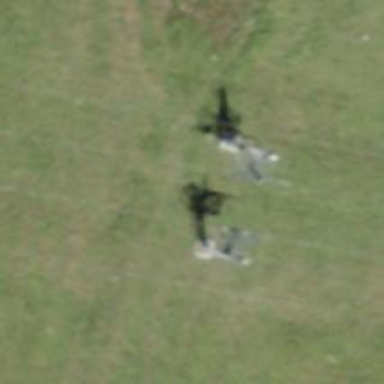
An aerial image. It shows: Pylon used for aerialway.